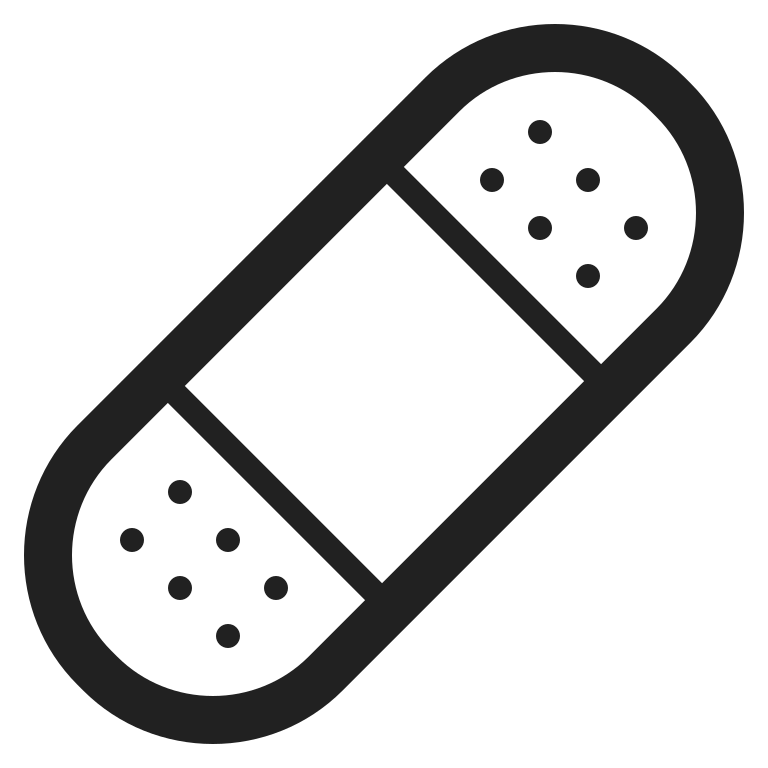
adhesive bandage high contrast